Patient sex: F
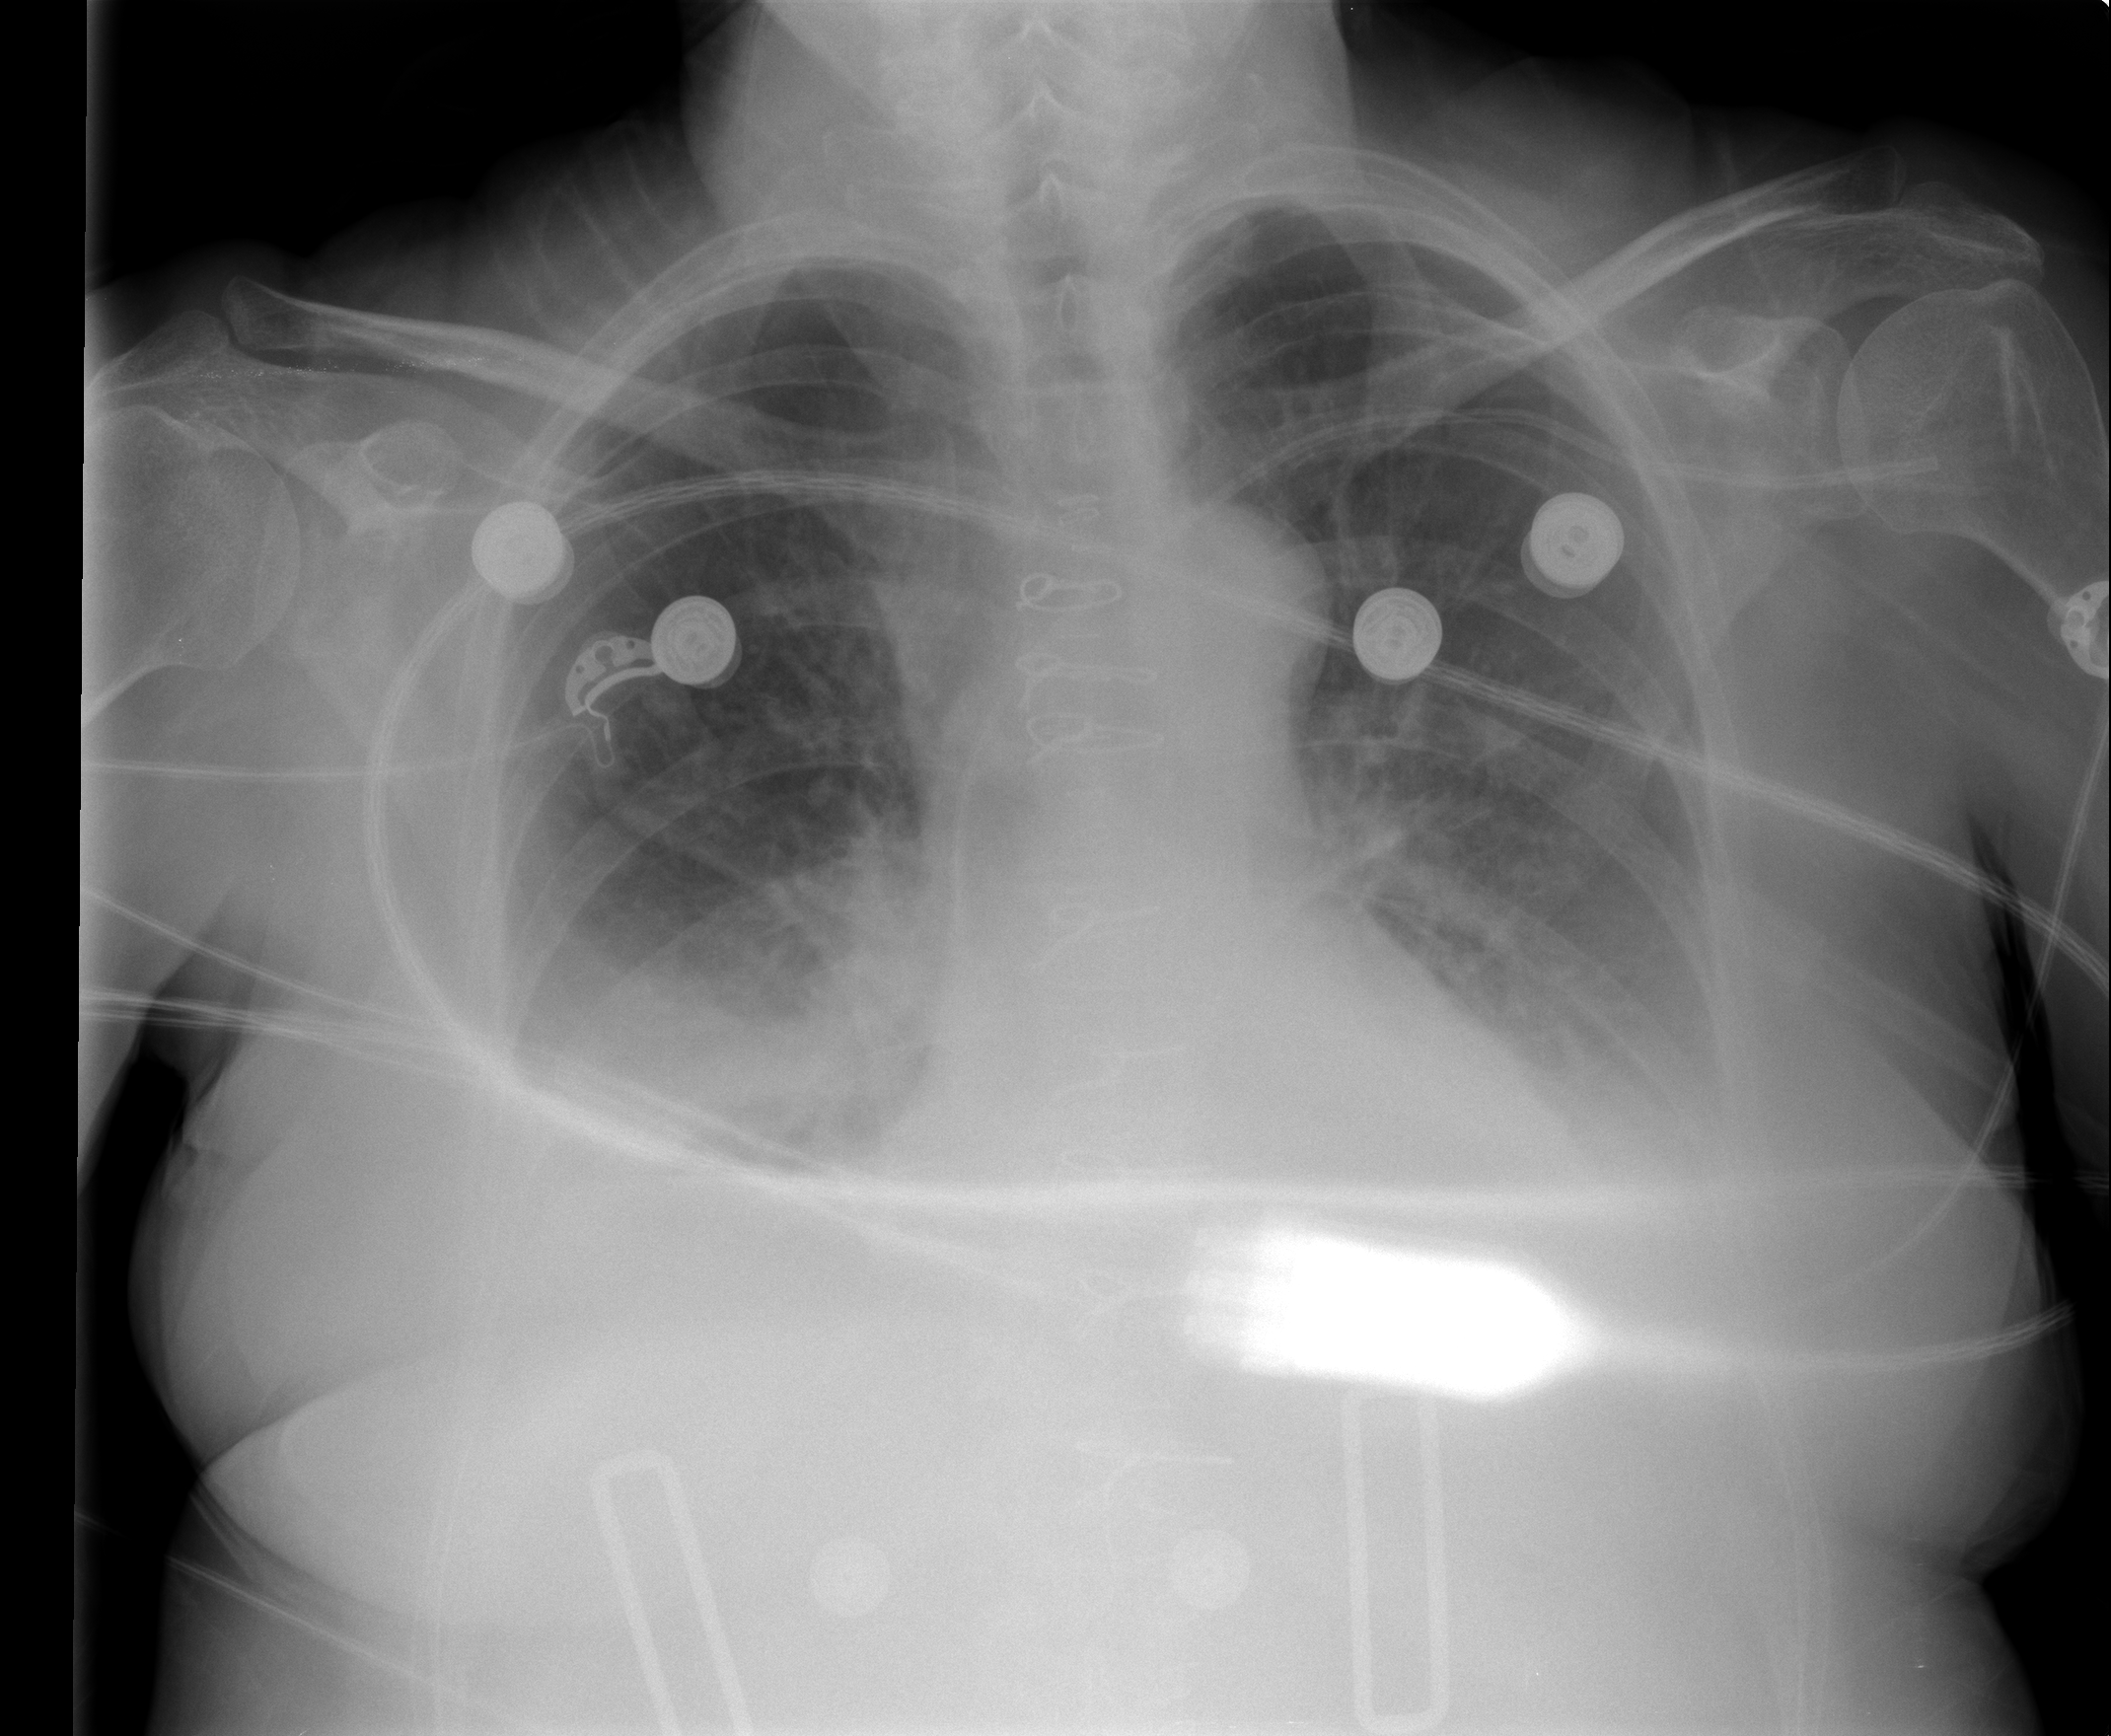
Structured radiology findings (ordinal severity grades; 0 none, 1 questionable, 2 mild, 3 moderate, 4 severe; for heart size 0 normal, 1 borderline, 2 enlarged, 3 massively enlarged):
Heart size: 0
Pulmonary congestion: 0
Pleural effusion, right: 2
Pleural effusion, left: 2
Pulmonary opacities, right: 0
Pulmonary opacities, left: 0
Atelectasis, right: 2
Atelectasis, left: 2